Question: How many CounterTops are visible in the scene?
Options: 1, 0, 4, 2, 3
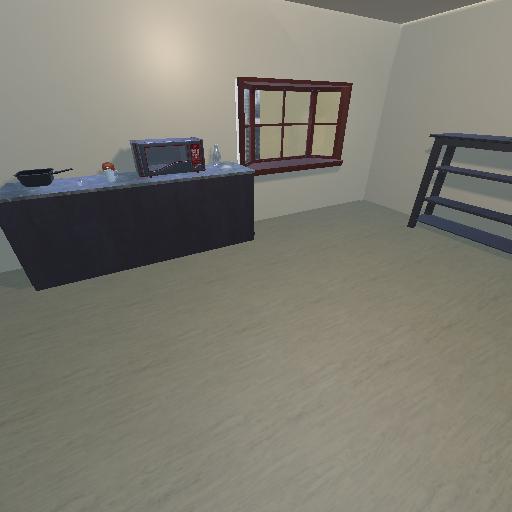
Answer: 1